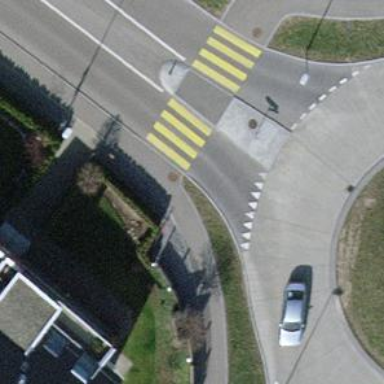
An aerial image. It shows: Road with "give way" sign.